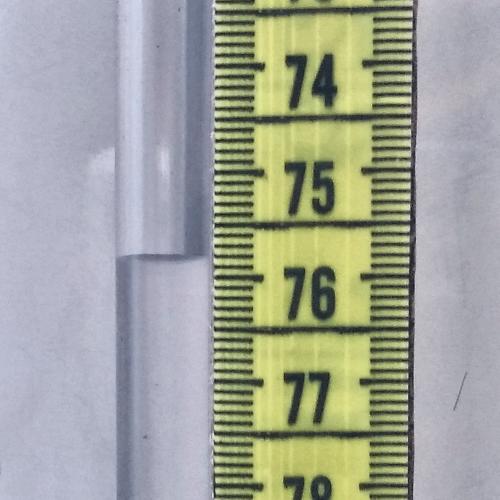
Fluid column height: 75.8 cm